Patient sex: F
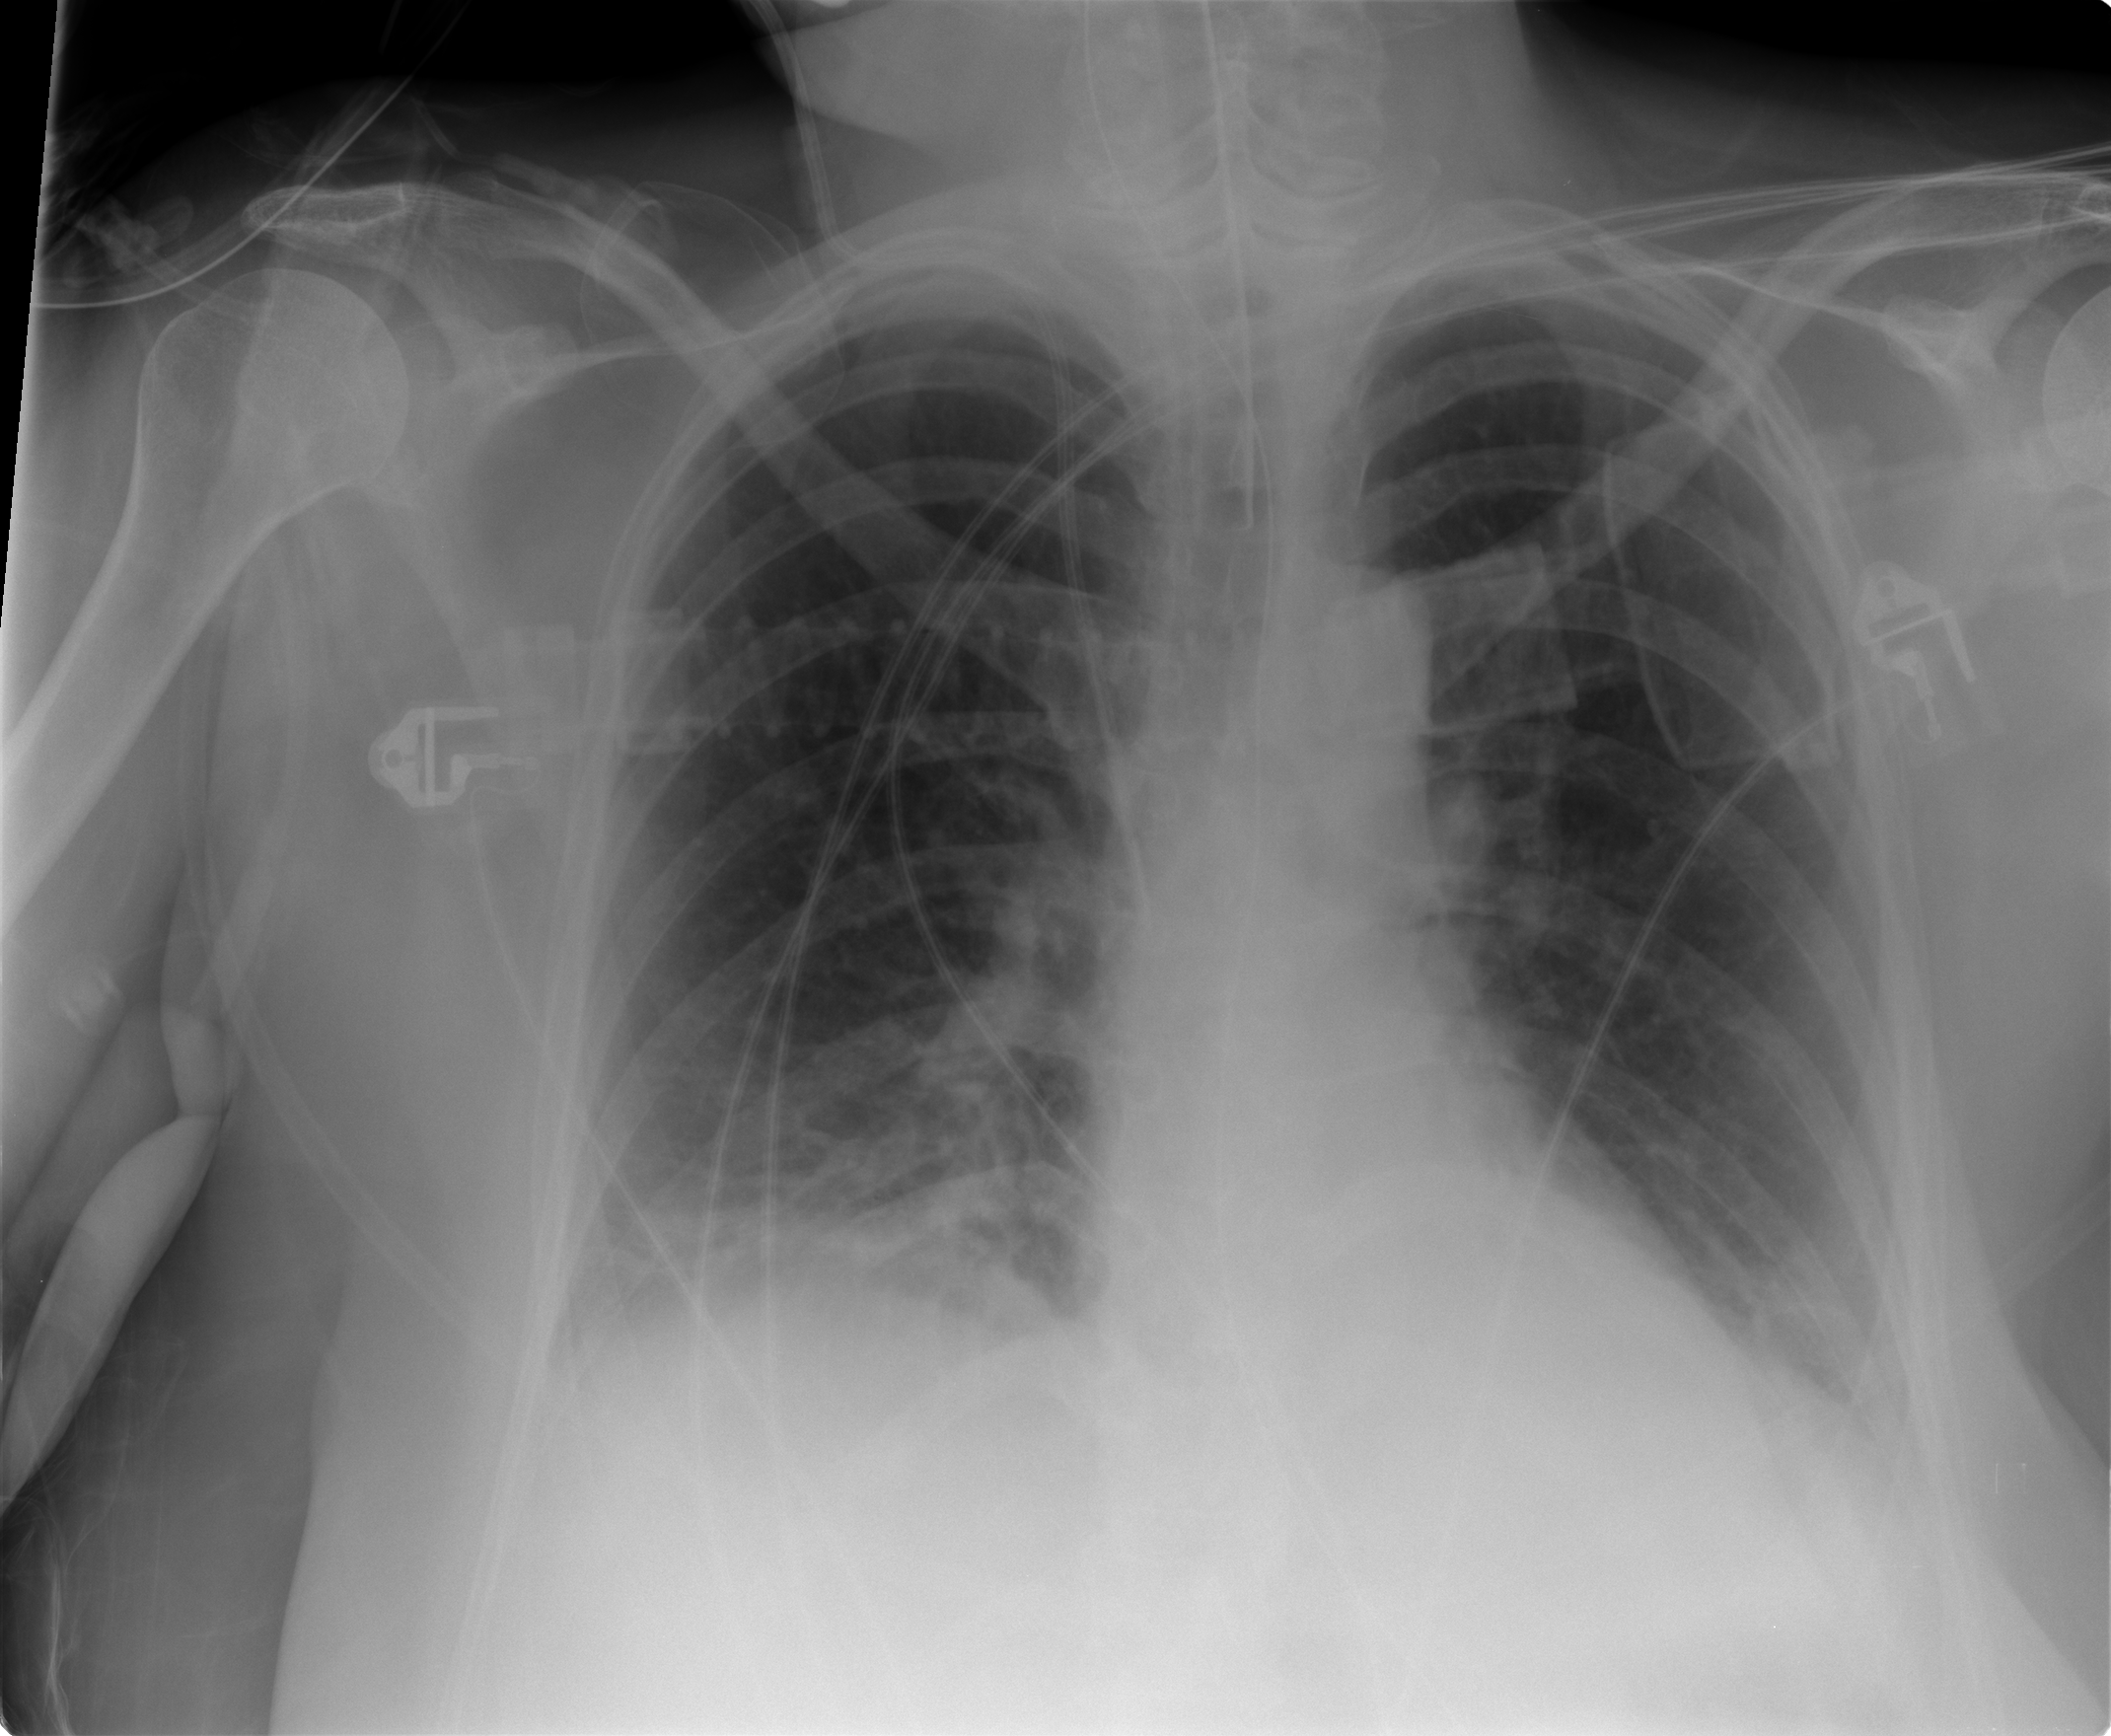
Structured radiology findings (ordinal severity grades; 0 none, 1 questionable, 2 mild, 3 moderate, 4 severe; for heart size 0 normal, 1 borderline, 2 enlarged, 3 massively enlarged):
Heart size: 0
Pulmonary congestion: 0
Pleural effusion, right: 2
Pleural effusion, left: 0
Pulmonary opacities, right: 2
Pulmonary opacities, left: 0
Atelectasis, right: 3
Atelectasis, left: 2